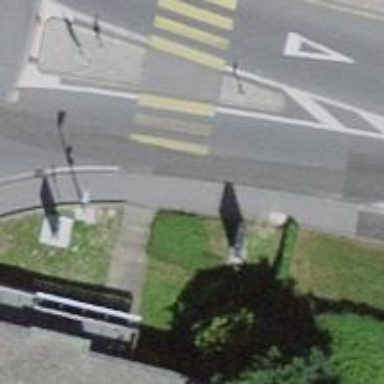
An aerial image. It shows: Zebra crossing with central island.